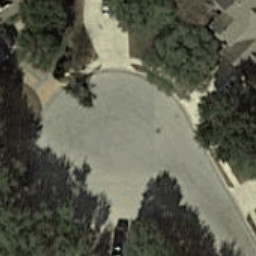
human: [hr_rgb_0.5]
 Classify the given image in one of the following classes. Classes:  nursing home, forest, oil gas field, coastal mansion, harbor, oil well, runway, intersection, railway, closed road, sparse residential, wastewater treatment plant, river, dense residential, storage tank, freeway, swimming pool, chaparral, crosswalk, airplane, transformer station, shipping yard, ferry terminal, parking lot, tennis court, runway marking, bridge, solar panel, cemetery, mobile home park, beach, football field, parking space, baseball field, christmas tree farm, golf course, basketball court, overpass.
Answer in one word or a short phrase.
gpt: closed road